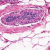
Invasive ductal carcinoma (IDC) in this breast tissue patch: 0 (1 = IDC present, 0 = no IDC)